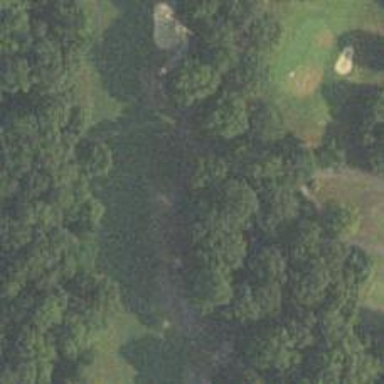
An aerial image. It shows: Path designated for golf carts.